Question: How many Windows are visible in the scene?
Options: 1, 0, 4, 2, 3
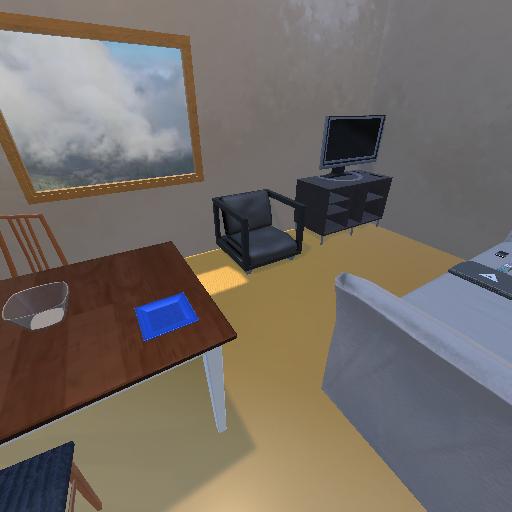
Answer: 1